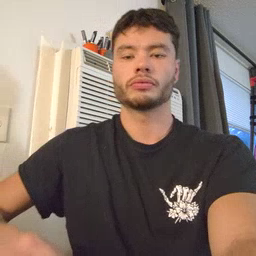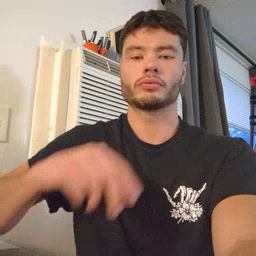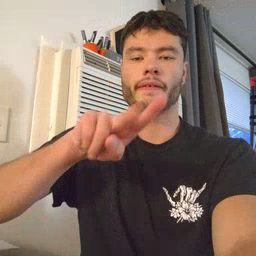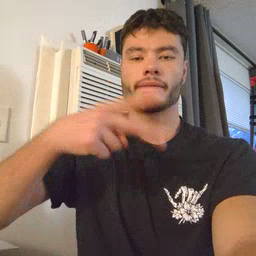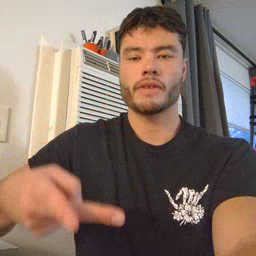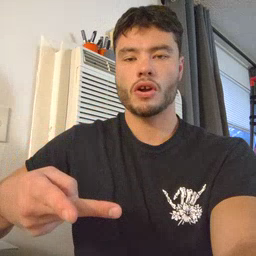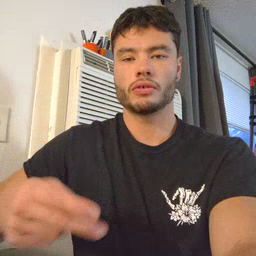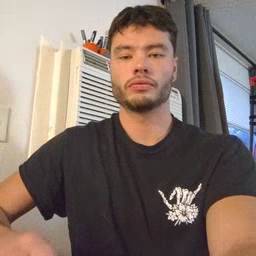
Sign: fall